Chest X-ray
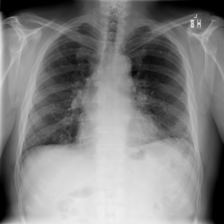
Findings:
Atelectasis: negative
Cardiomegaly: negative
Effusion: negative
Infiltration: negative
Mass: negative
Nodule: negative
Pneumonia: negative
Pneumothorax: negative
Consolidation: negative
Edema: negative
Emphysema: negative
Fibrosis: negative
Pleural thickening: negative
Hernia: negative